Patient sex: M
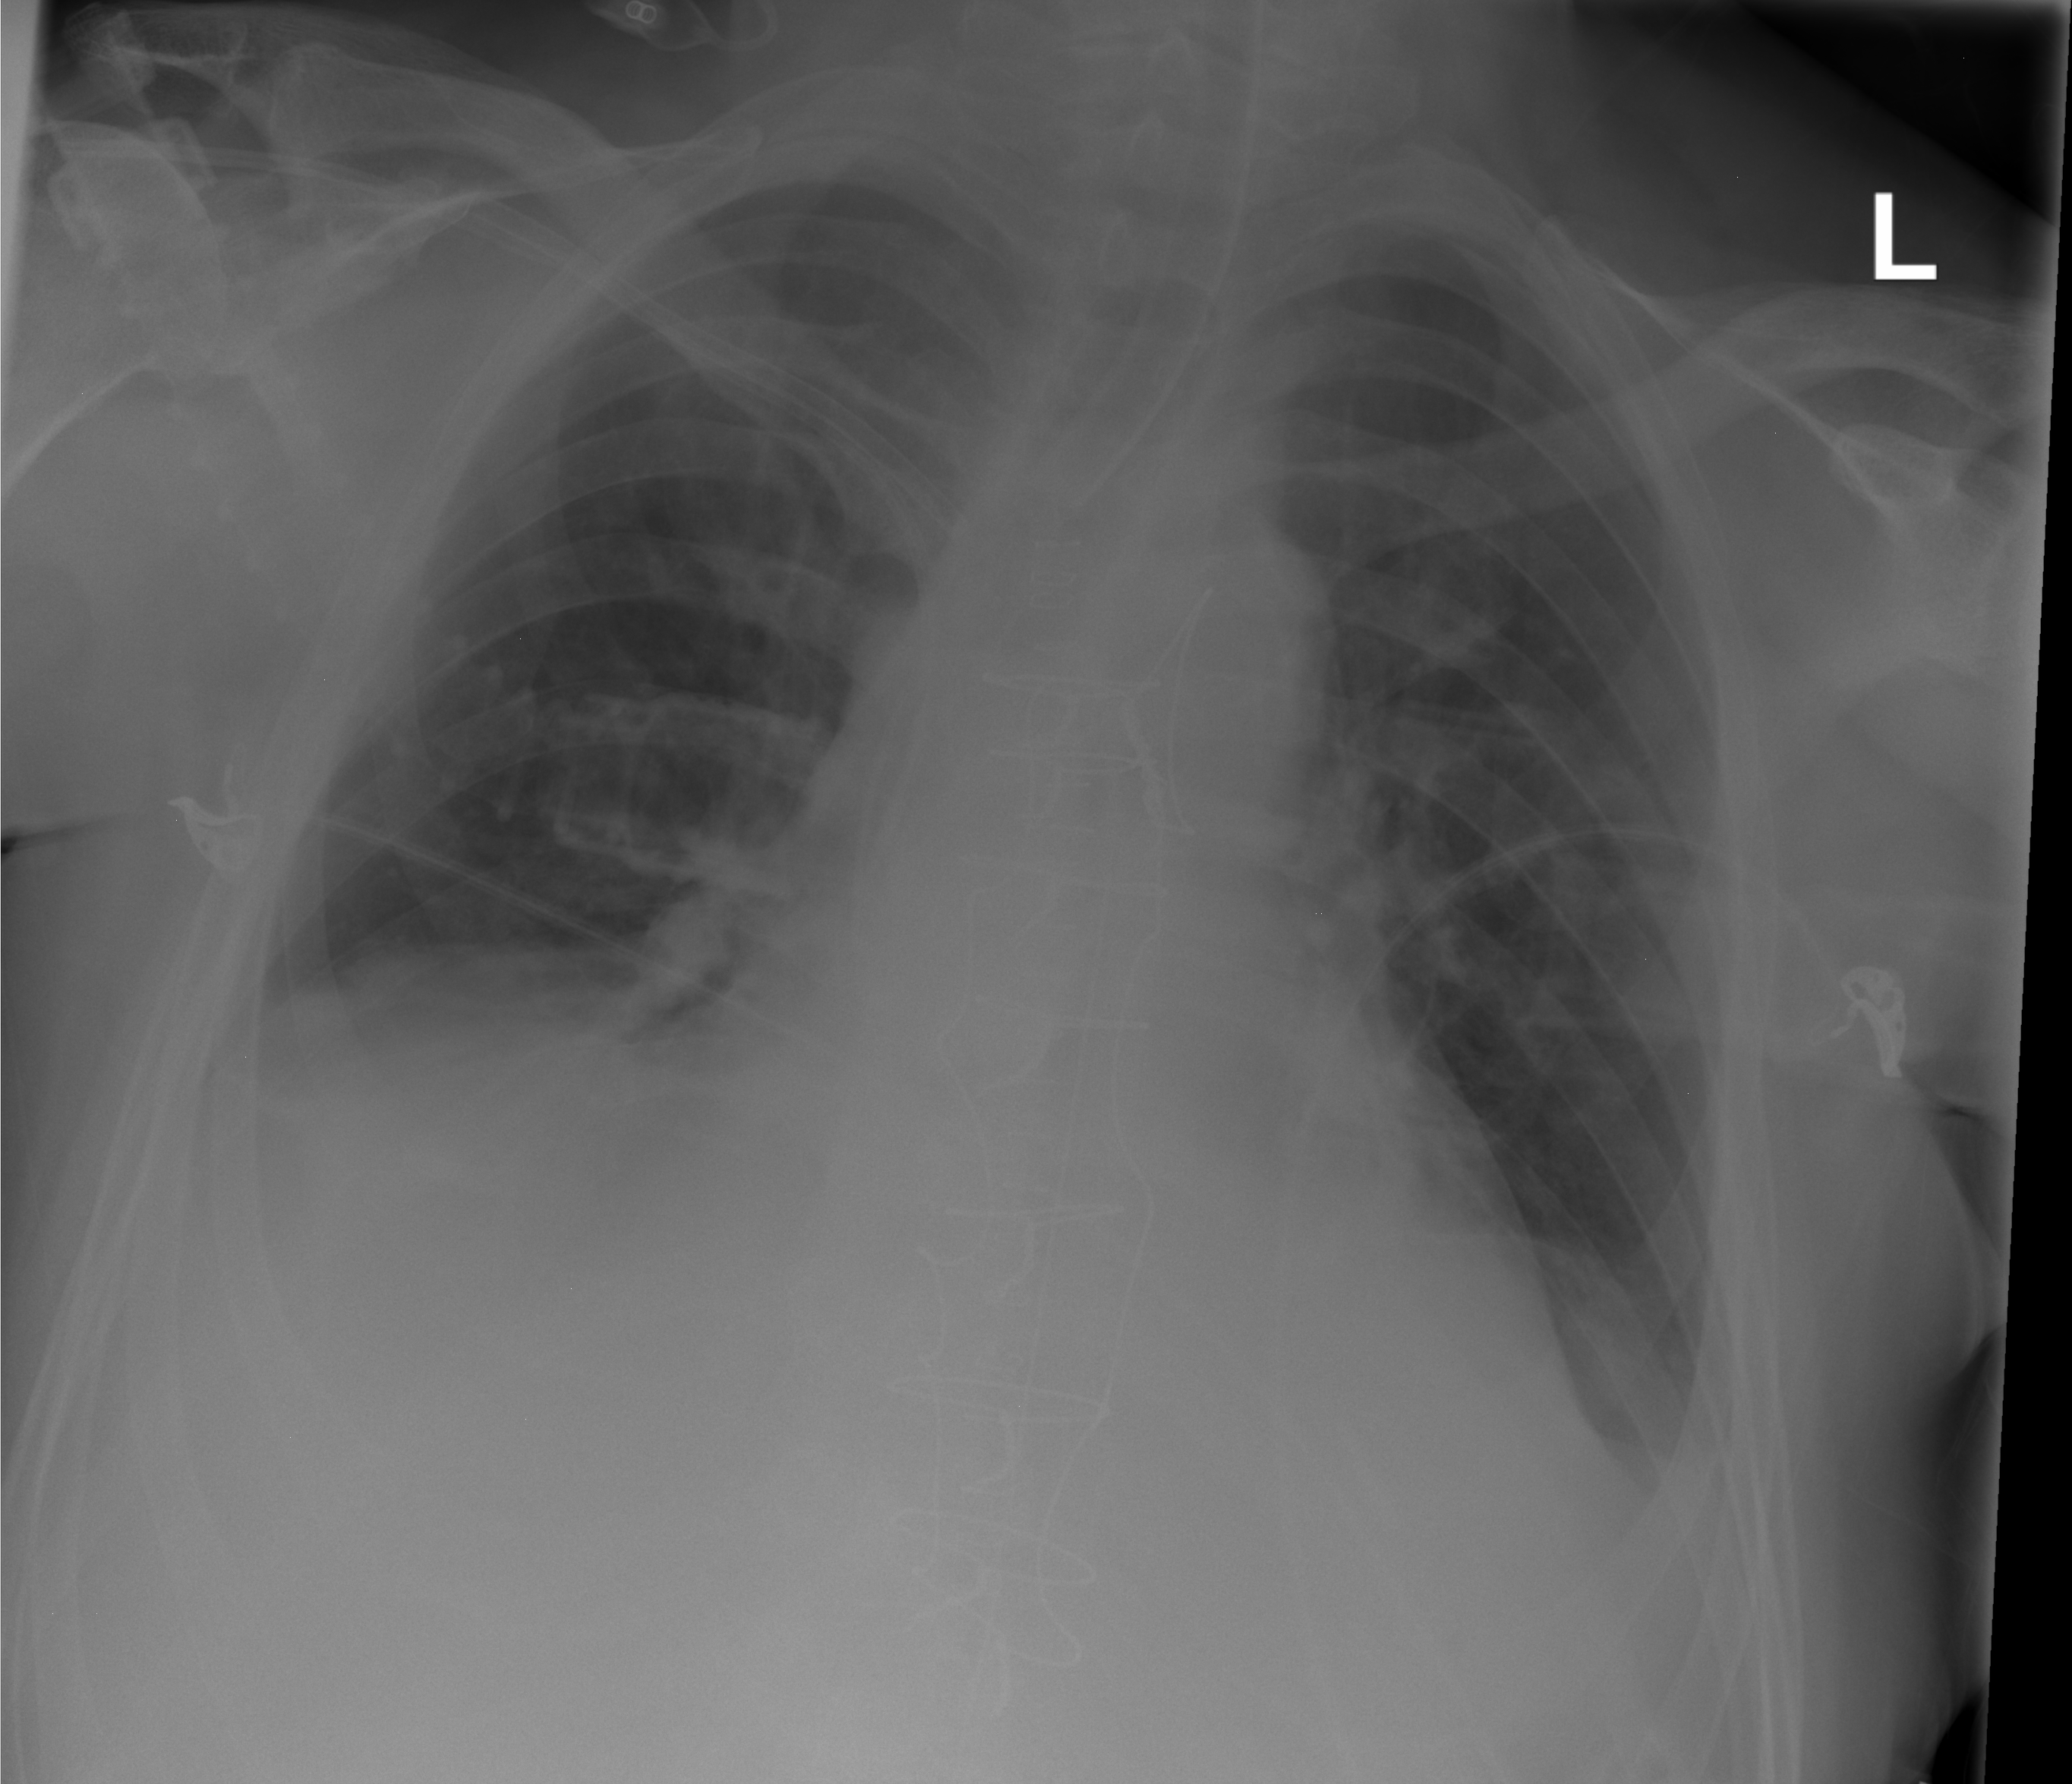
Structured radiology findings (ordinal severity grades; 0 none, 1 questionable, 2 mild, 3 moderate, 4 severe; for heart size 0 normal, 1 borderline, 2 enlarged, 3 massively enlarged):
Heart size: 0
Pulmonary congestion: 0
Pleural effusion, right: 2
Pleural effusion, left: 0
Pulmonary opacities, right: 0
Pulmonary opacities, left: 0
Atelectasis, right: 2
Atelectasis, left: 0